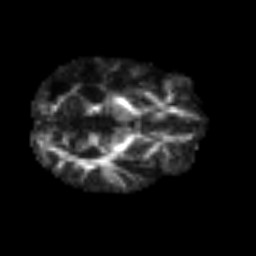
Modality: FA
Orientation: axial
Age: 58
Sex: male
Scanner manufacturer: siemens
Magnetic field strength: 3 T
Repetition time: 3.2 s
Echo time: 0.081 s